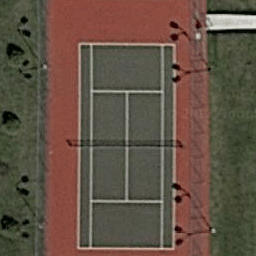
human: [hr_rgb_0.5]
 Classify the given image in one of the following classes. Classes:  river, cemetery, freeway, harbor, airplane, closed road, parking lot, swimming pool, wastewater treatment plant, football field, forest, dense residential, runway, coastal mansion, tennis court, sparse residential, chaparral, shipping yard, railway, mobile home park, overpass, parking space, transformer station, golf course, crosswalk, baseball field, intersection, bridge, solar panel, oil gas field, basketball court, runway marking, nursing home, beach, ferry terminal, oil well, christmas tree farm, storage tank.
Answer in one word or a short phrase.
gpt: tennis court